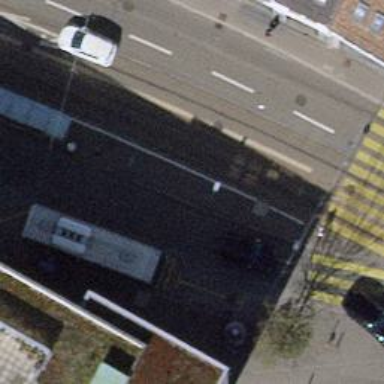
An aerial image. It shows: Trolleybus stop position for public transport.